Field crop: maize
Growth stage: 1
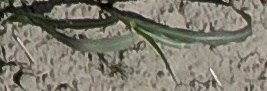
Species: sorghum